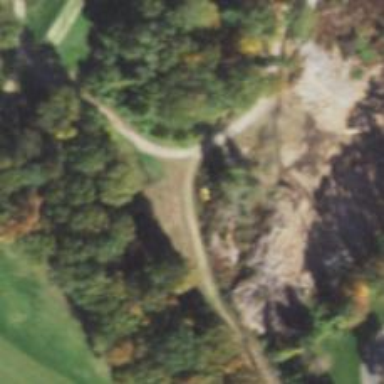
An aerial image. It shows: Pathway for golfing.